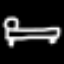
Label: bed